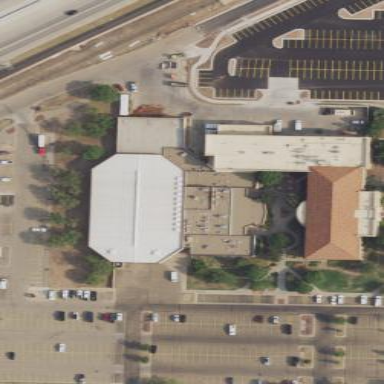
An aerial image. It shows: Public building.